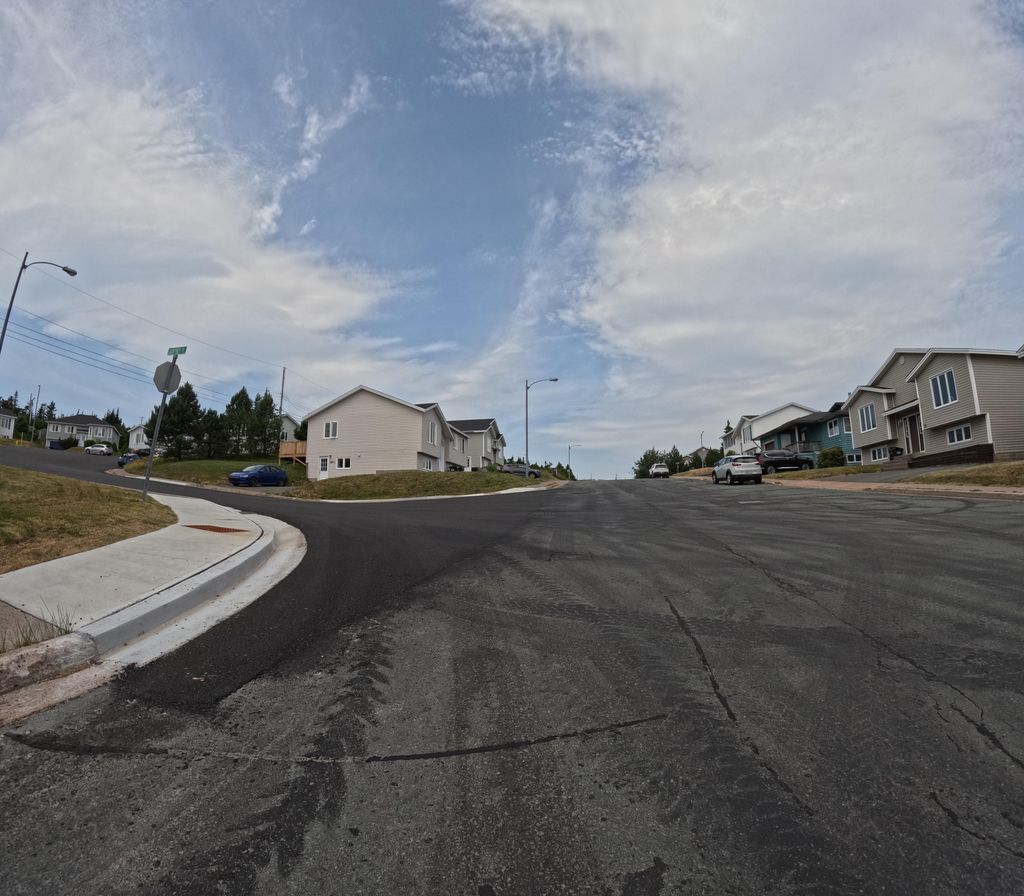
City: st_johns